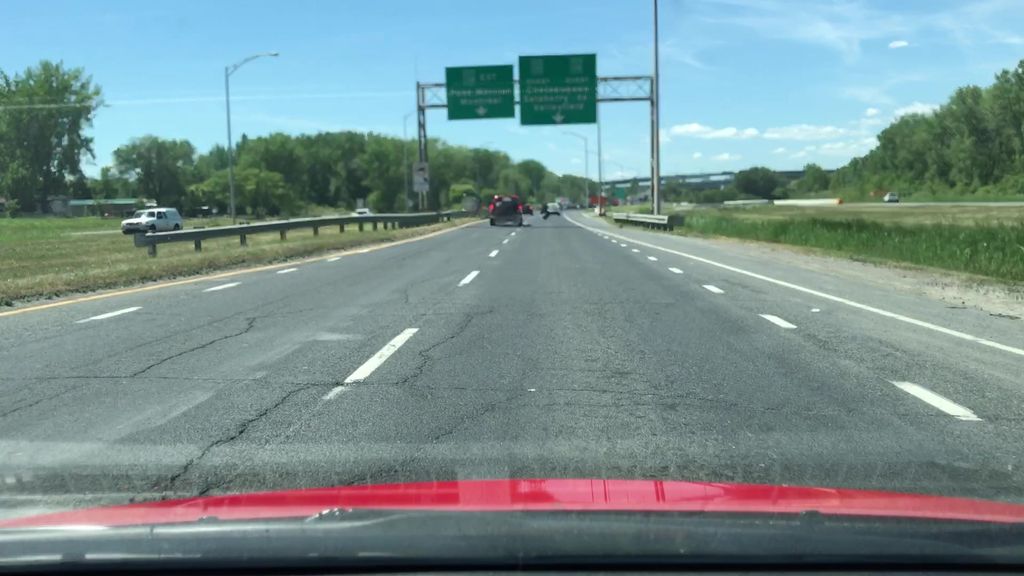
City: montreal